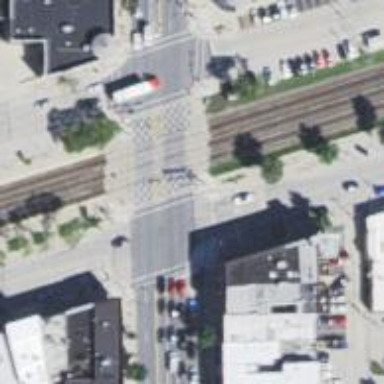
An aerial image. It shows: Crossing for the railway.